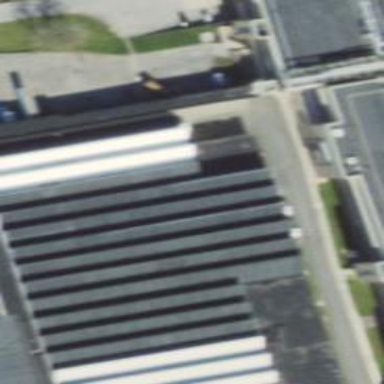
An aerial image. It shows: Commercial building.